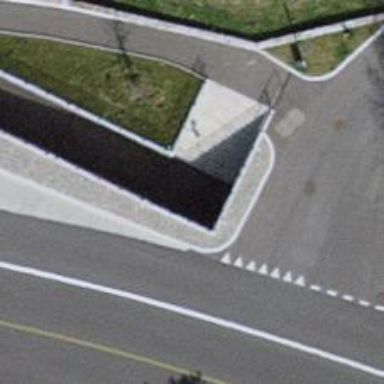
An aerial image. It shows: Road with steps.